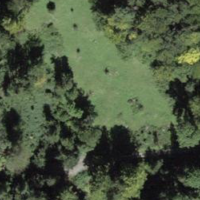
EUNIS habitat code: 44
Species observed at this site:
Phyteuma orbiculare